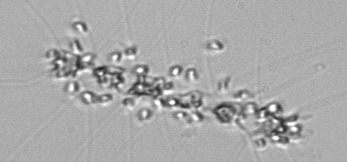
Label: Chaetoceros_didymus_TAG_external_flagellate